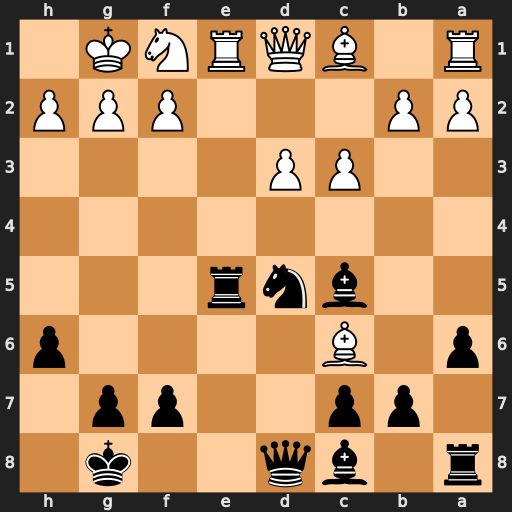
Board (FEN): r1bq2k1/1pp2pp1/p1B4p/2bnr3/8/2PP4/PP3PPP/R1BQRNK1
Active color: b
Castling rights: -
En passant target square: -
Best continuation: Rxe1 Qxe1 bxc6